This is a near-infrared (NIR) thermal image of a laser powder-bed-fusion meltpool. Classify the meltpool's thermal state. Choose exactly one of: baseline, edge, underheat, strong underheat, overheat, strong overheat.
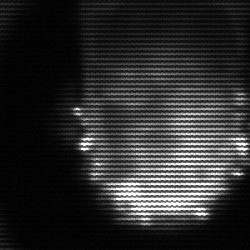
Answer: baseline